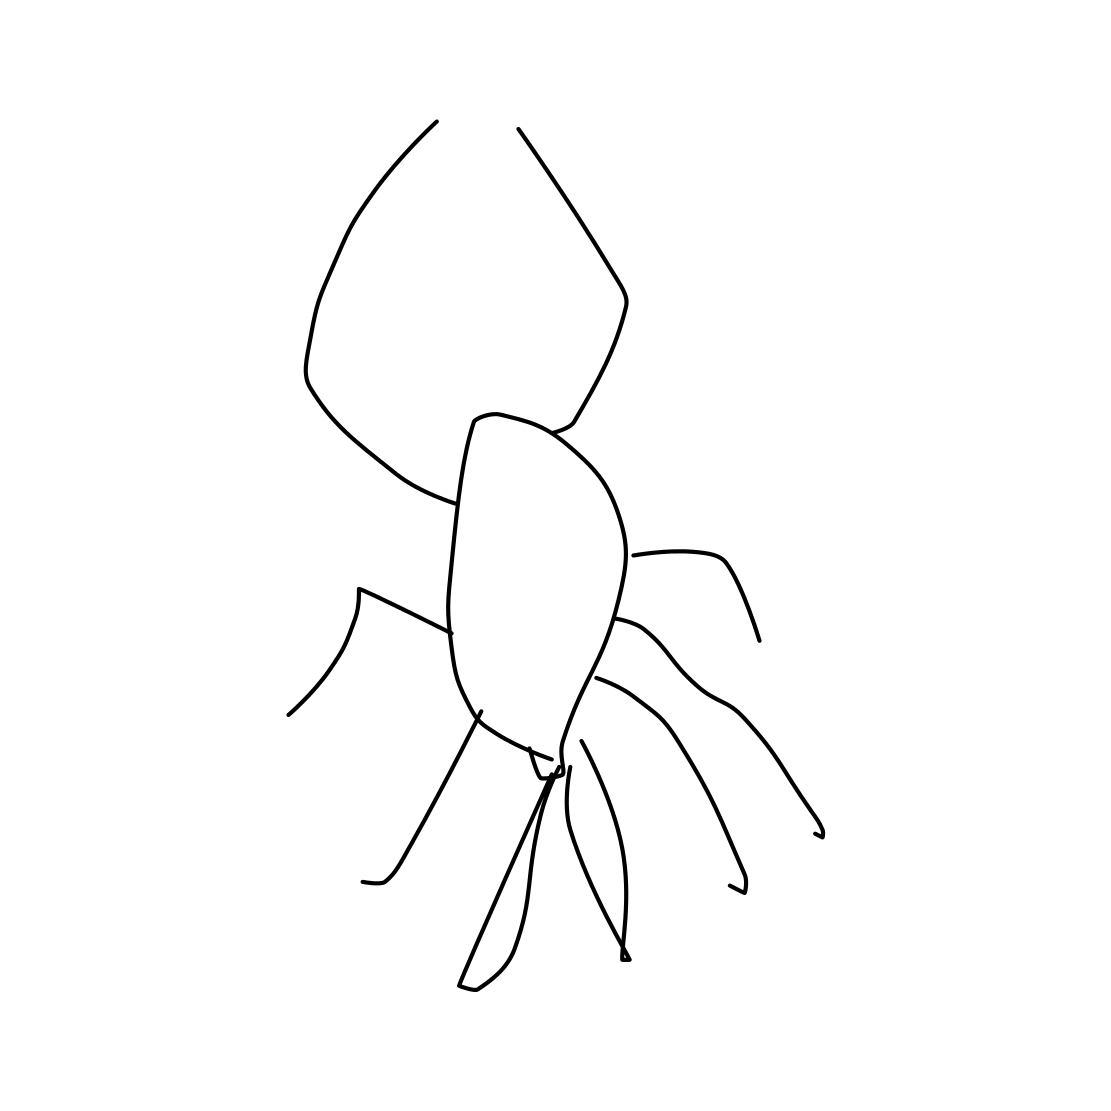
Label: spider